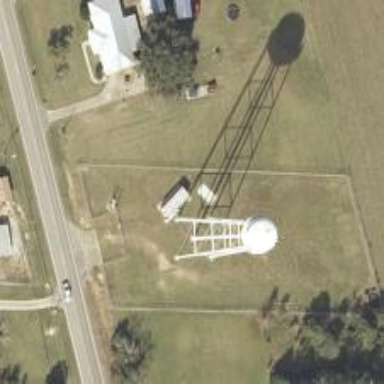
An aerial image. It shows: Water tower that is man-made.